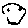
Label: smiley face